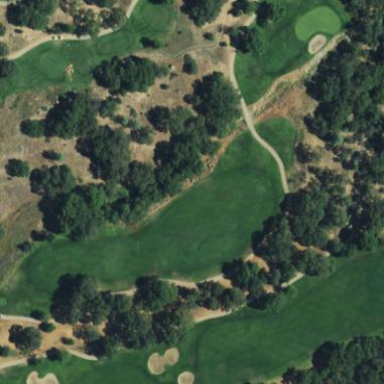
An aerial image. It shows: Golf fairway surrounded by grass.